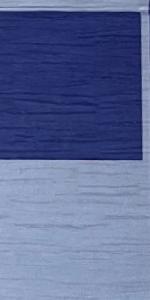
Label: Empty